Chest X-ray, PA view. Patient: 24 years old, sex M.
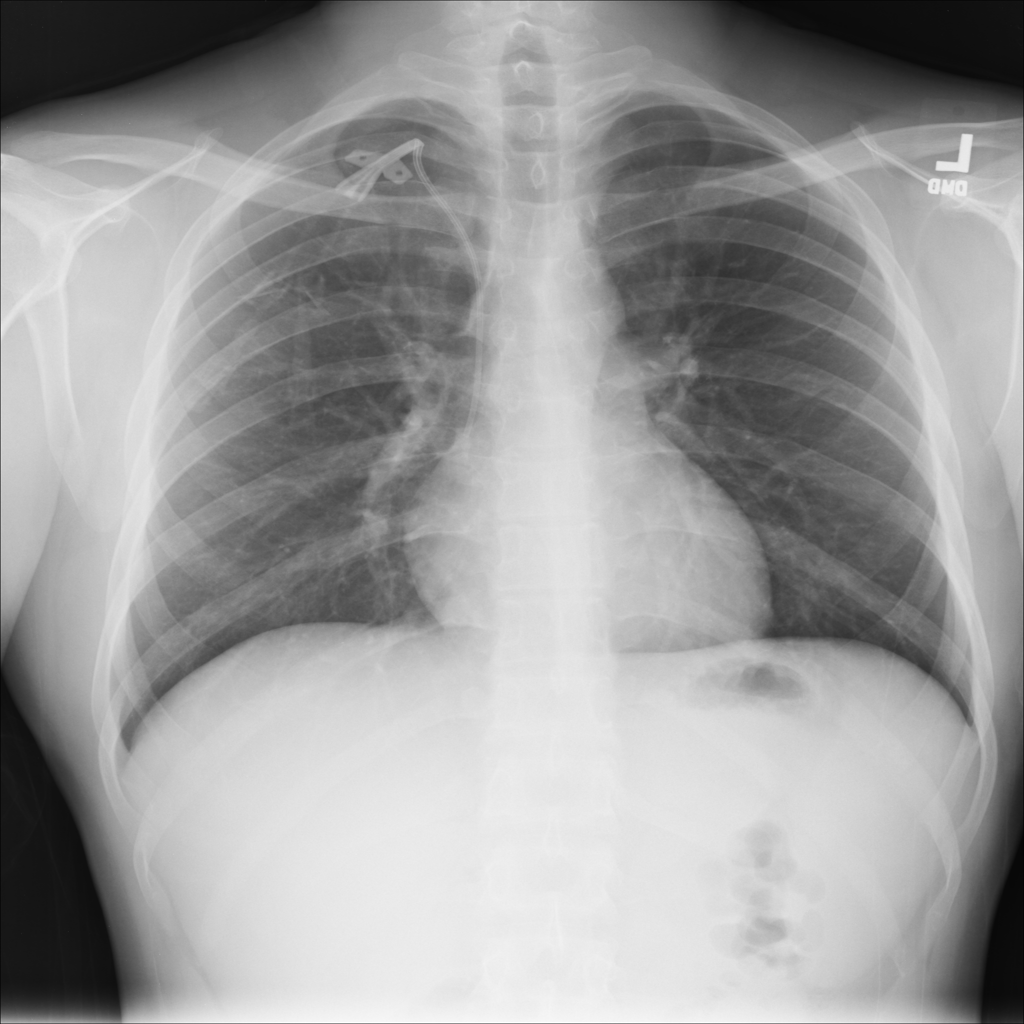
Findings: No Finding